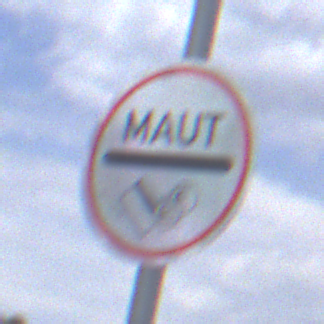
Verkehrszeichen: MautflichtigeStrecke
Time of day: Midday
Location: Outdoor (Nature)
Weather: PartlyCloudy
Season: NotSpecified
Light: Natural